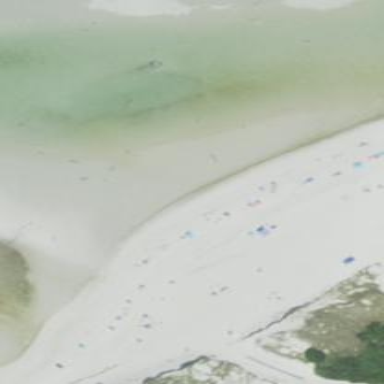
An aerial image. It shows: Beautiful beach with natural surroundings.